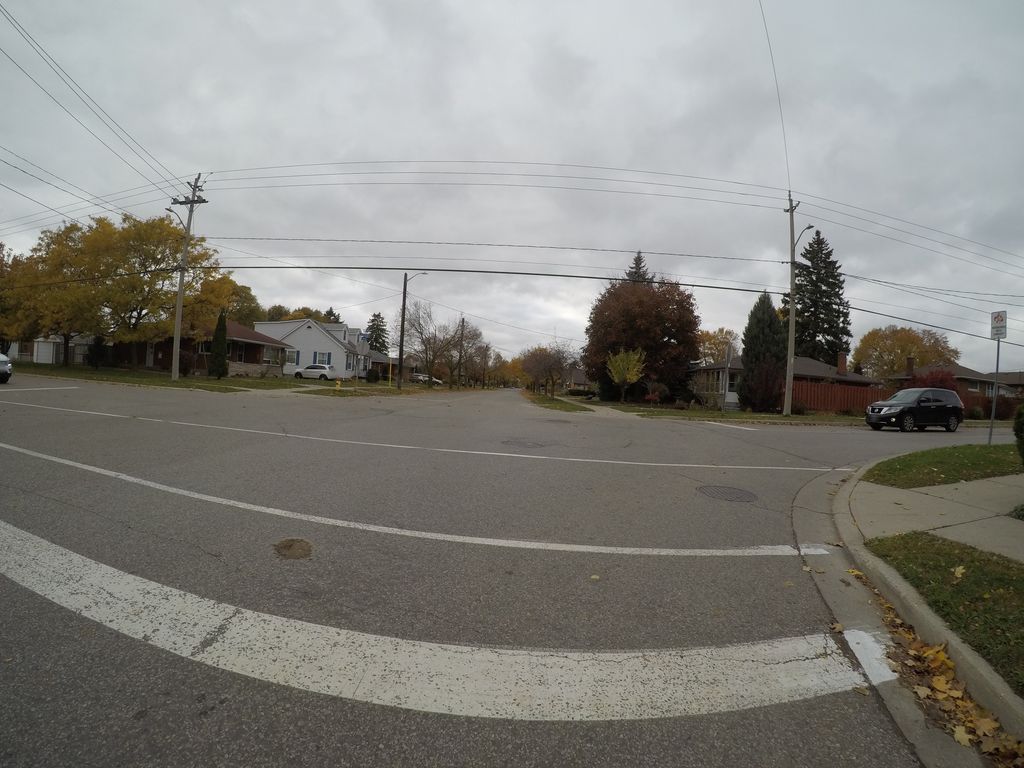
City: kitchener-waterloo